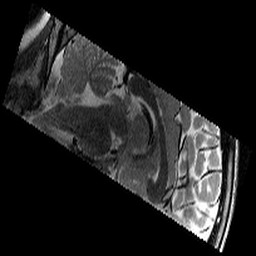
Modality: T2w
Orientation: sagittal
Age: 9
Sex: male
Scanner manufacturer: siemens
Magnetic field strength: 3 T
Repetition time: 9.23 s
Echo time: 0.067 s